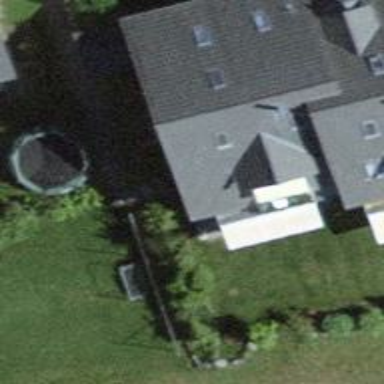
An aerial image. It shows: Simple and straightforward house.